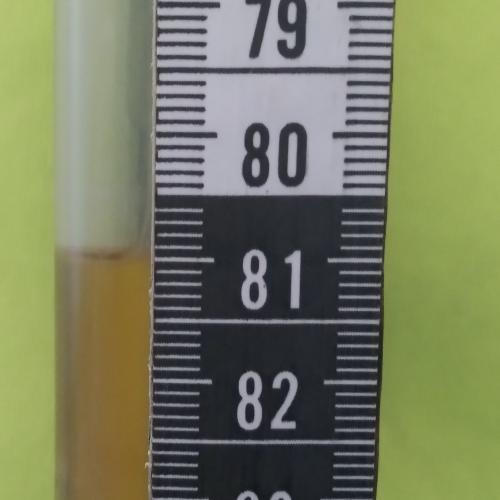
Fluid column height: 81.0 cm